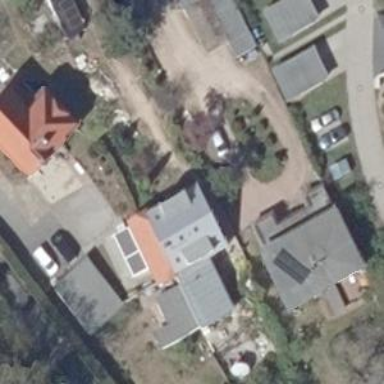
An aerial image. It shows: Detached building.